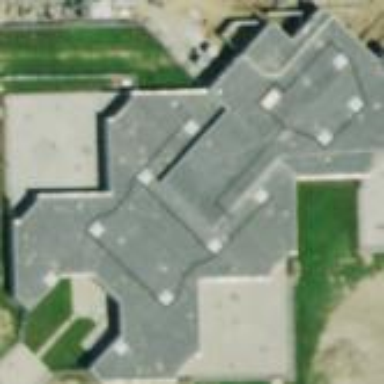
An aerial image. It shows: Prison building.